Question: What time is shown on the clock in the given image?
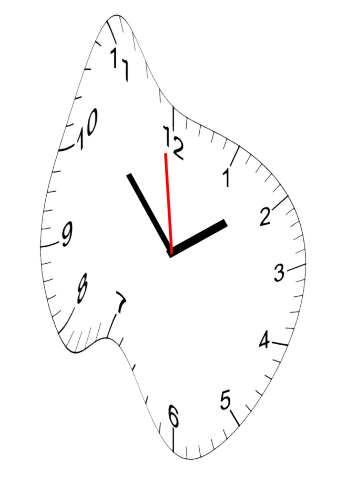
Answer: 01:52:59